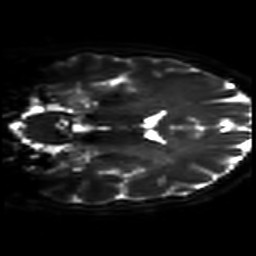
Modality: DWI
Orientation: coronal
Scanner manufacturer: philips
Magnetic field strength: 7 T
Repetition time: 9.612 s
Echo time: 0.073 s